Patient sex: M
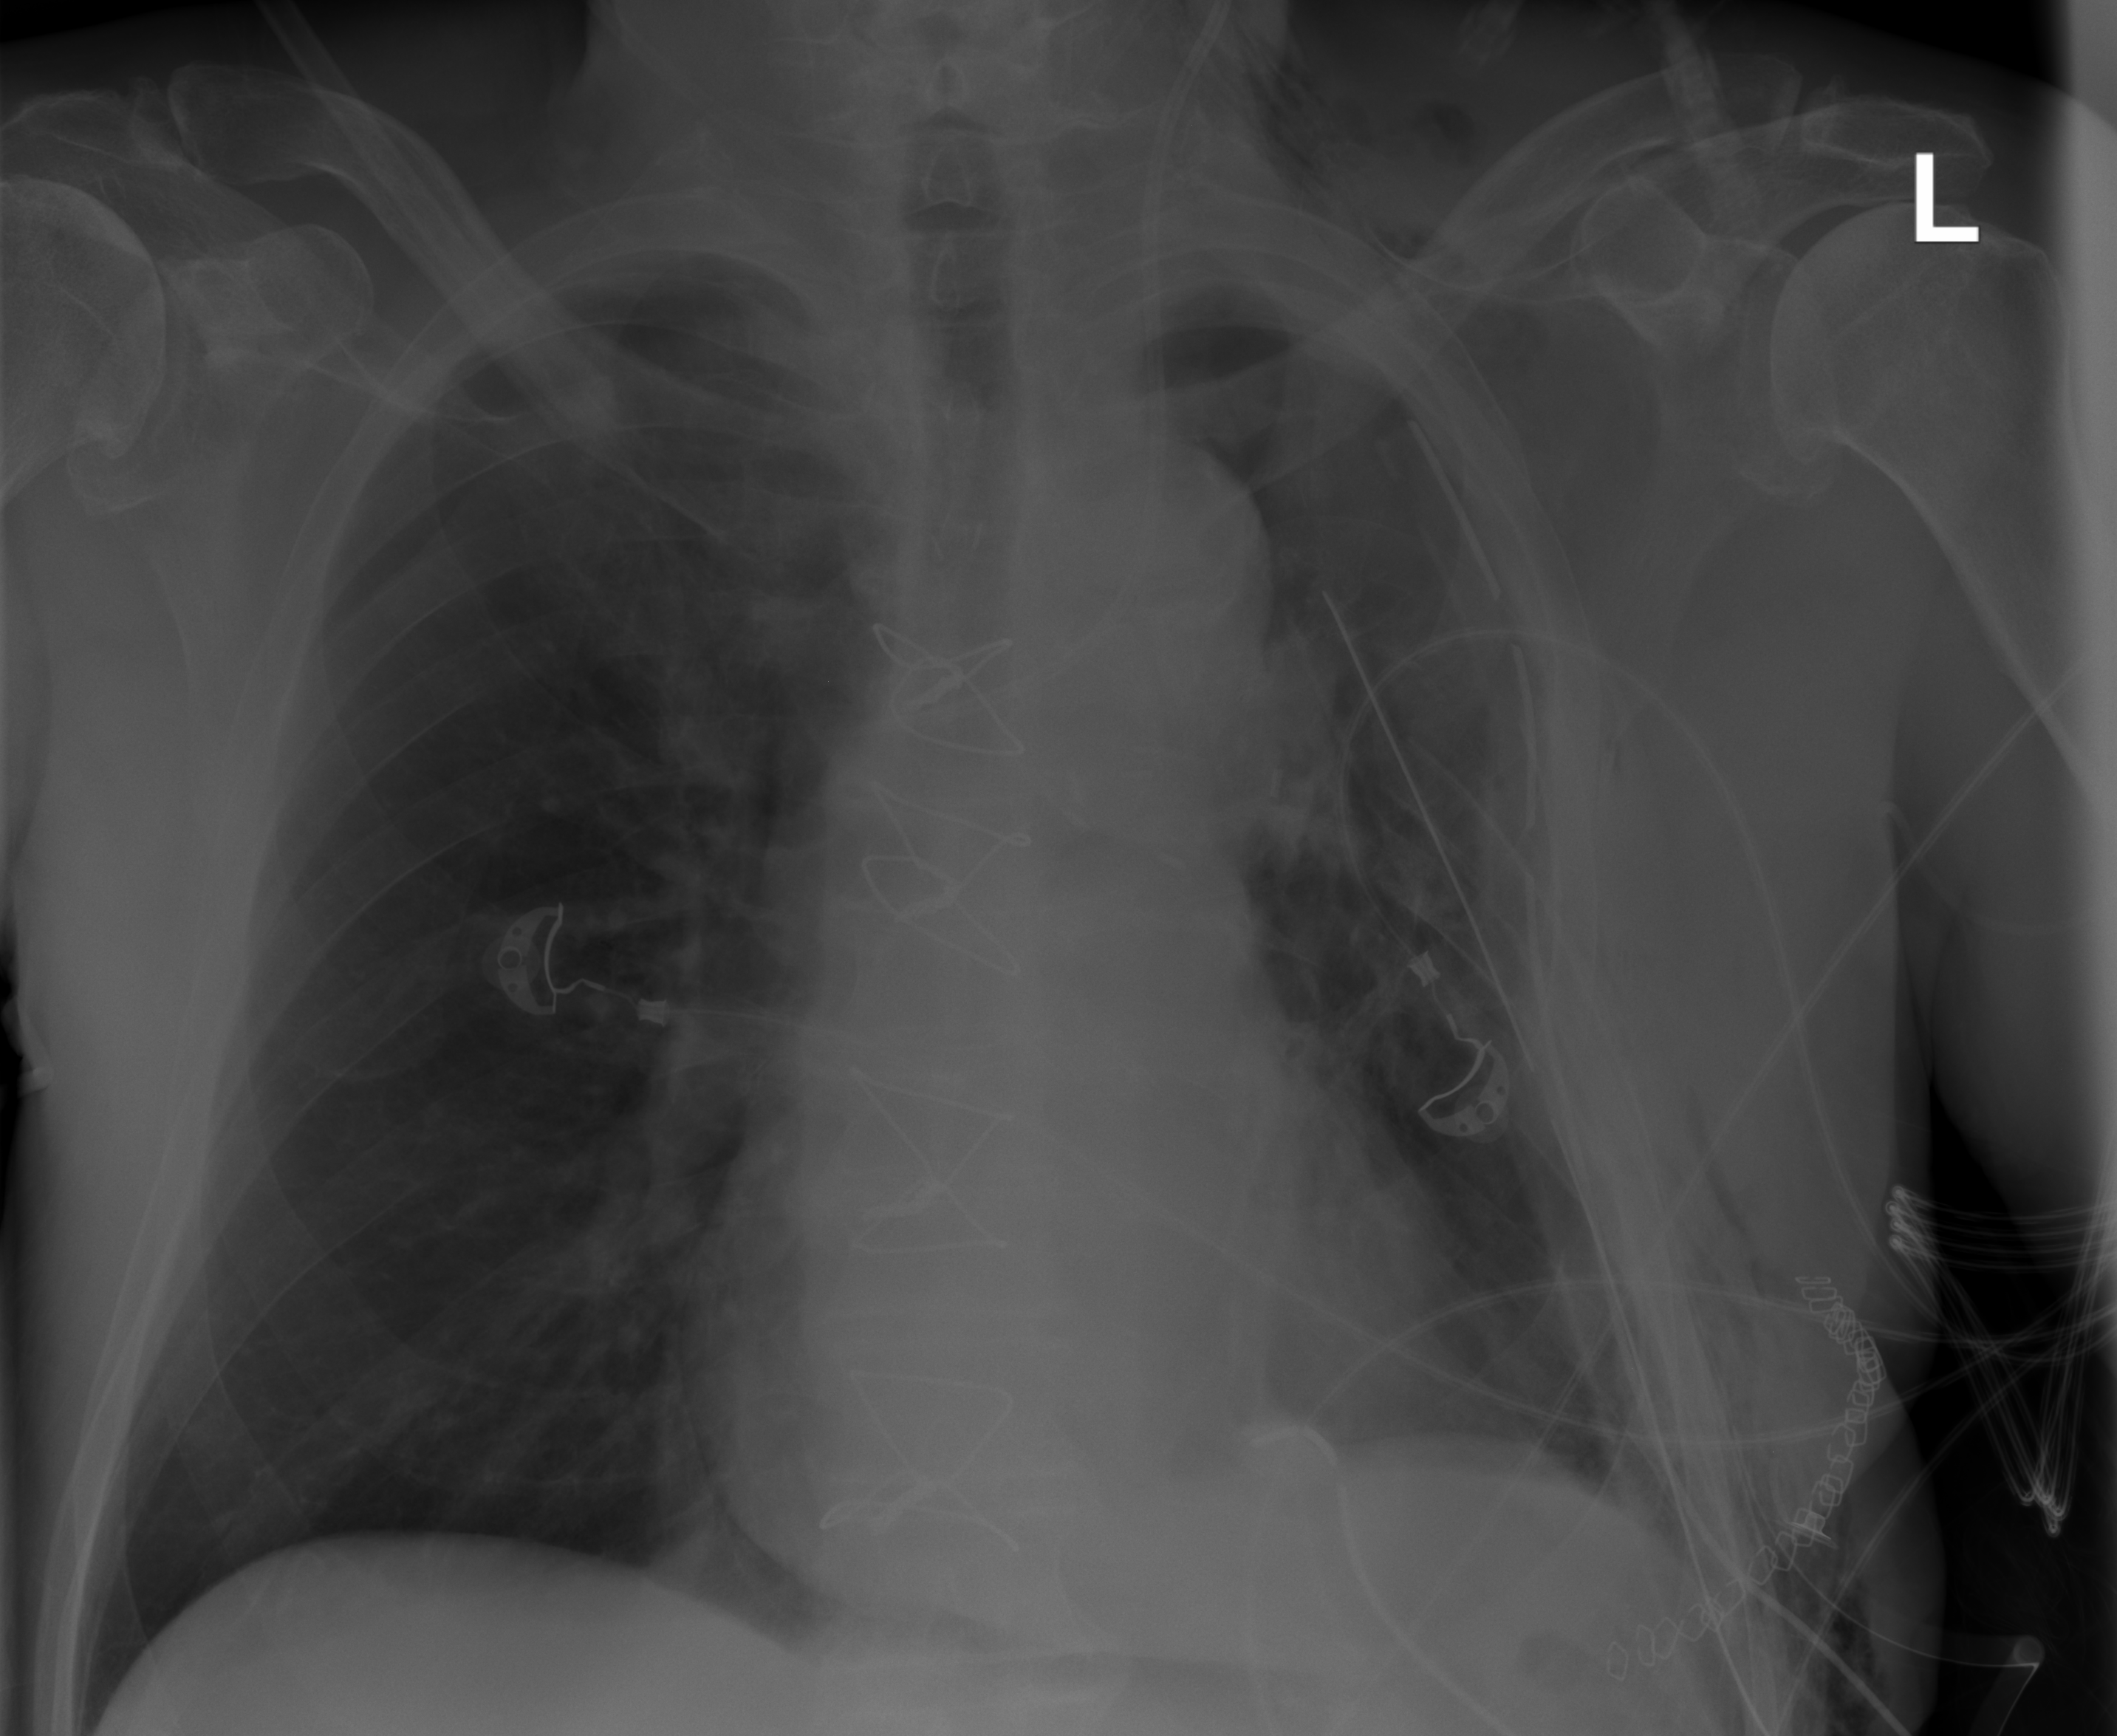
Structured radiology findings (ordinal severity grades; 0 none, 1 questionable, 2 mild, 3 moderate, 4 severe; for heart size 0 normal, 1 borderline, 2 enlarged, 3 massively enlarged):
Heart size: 0
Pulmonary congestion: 0
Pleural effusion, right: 0
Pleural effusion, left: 0
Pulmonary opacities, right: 0
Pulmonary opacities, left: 0
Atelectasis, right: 0
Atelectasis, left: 2